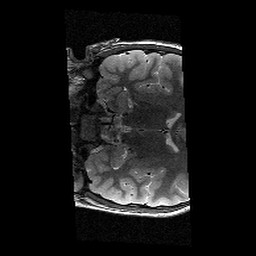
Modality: T2w
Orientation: coronal
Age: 11
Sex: female
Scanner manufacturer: siemens
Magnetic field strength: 3 T
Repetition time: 9.23 s
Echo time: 0.067 s